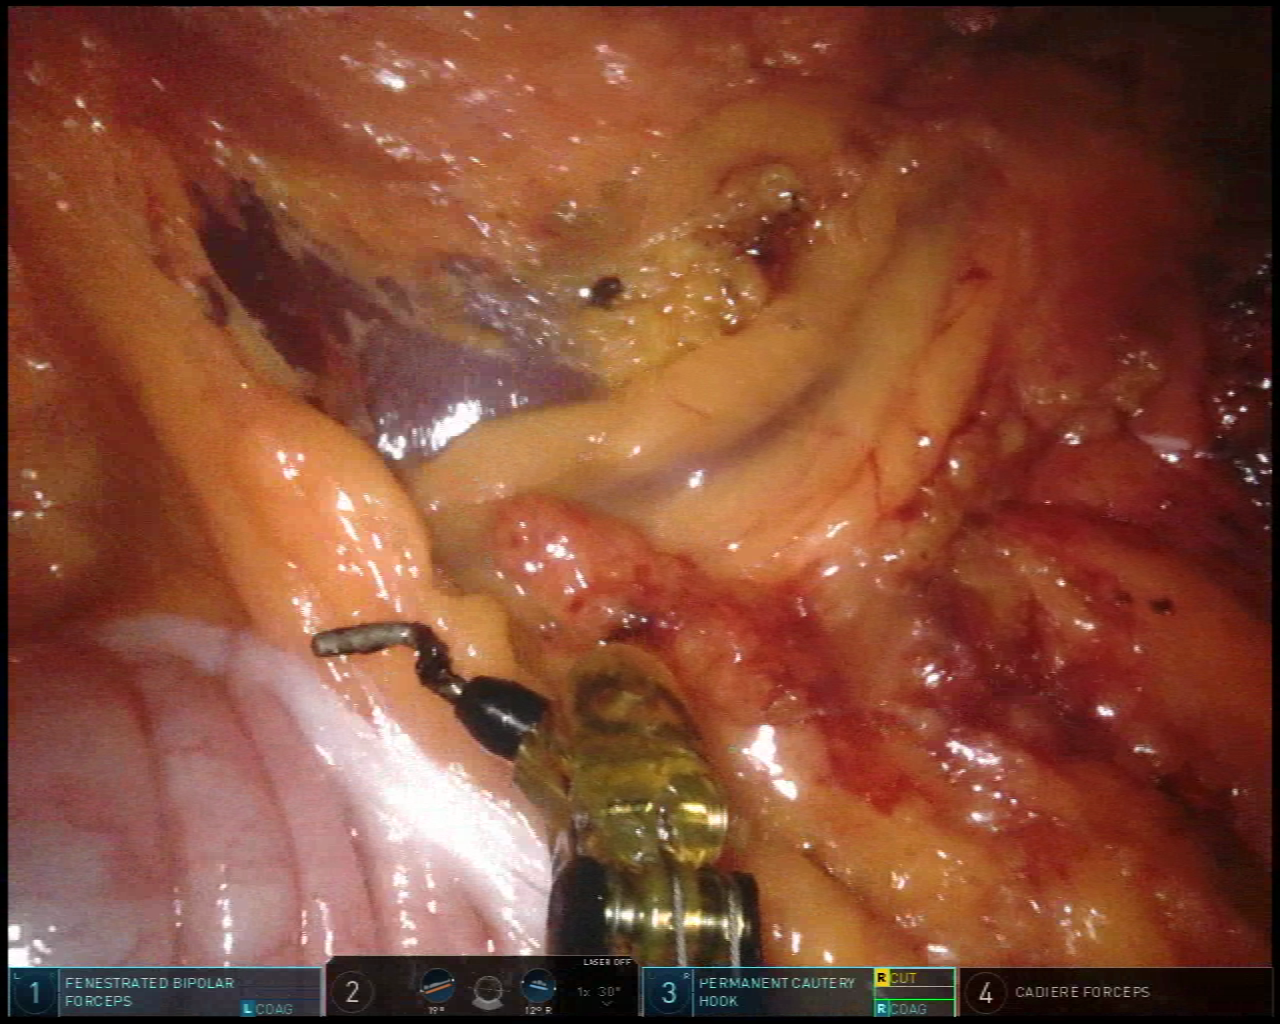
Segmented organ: liver
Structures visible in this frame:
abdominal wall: no
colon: yes
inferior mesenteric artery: no
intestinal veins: no
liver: yes
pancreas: no
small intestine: no
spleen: no
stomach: no
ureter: no
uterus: no
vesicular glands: no